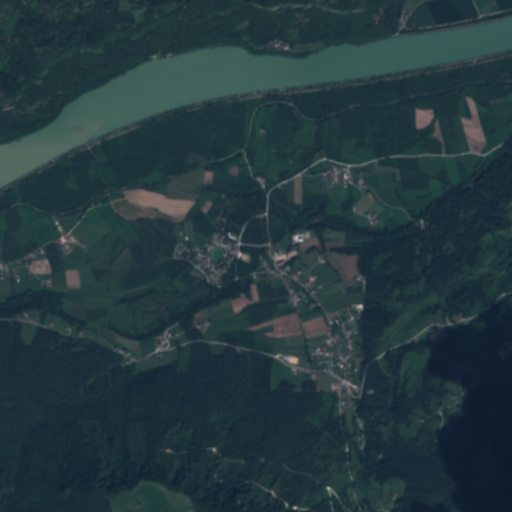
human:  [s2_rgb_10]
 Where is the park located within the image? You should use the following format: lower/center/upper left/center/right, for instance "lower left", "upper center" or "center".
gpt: The park is located in the center of the image.
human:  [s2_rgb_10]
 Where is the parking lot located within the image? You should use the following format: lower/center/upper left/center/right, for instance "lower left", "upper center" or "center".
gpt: The parking lot is located in the center of the image.
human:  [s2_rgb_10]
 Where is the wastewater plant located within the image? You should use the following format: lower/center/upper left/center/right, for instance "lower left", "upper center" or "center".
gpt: The wastewater plant is located in the center of the image.
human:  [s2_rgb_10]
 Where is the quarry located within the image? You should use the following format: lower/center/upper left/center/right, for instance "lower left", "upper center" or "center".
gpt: There is no quarry in the image.